九年级 · 解析几何
《九章算术》中记载了一种测量古井水面以上部分深度的方法. 如图所示, 在井口 $P$处立一根垂直于井口的木杆 $P A$, 视线 $A C$ 与井口的直径 $P B$ 交于点 $D$, 如果测得 $P A=2$米, $P B=3.6$ 米, $P D=1$ 米, 则 $B C$ 为 $(\quad)$

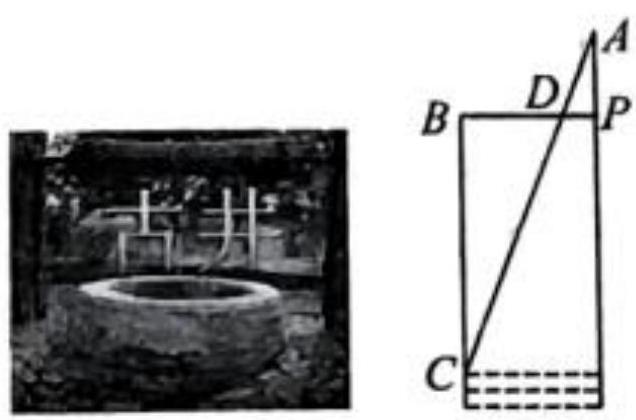
A. 3.6 米
B. 4.2 米
C. 5.2 米
D. 7.8 米

答案: C
解析: 证明 $\triangle B D C \sim \triangle P D A$, 然后利用相似三角形的对应边成比例得 $\frac{B D}{P D}=\frac{B C}{A P}$, 即可求出 $B C$ 的长.

【详解】解：由题意可知 $\angle B=\angle A P D=90^{\circ}$,

$\because P B=3.6 \mathrm{~m}, \quad P D=1 \mathrm{~m}$,

$\therefore B D=P B-P D=3.6-1=2.6 \mathrm{~m}$,
$\because \angle B=\angle A P D, \angle B D C=\angle P D A$,

$\therefore \triangle B D C \sim \triangle P D A$,

$\therefore \frac{B D}{P D}=\frac{B C}{A P}$,

$\because P A=2 \mathrm{~m}$,

$\therefore \frac{2.6}{1}=\frac{B C}{2}$,

$\therefore B C=5.2 \mathrm{~m}$,

故选: C.

【点睛】本题考查了相似三角形的判定和性质, 以及应用, 熟练掌握三角形相似的判定和性质是解答本题的关键.